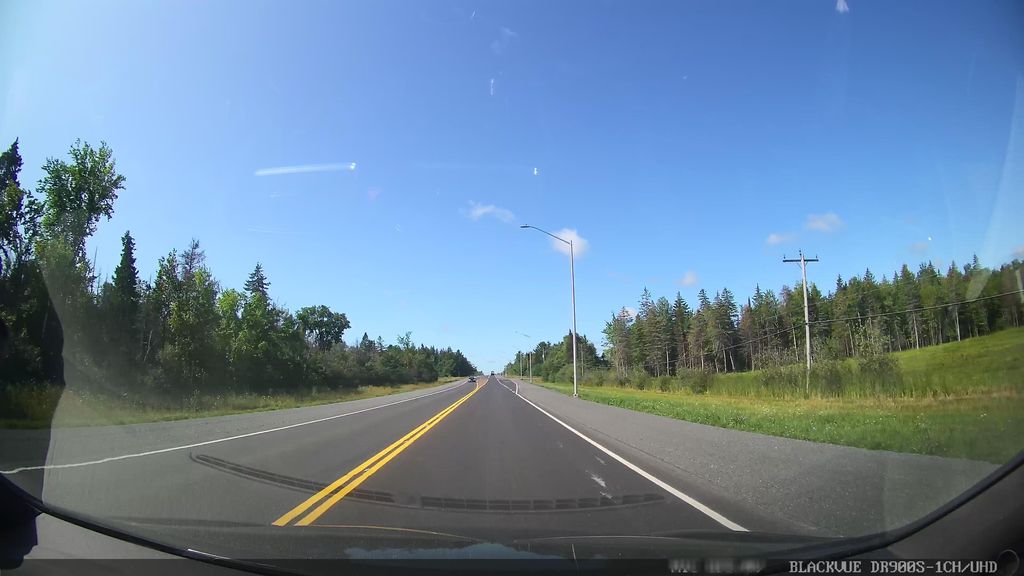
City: ottawa-gatineau